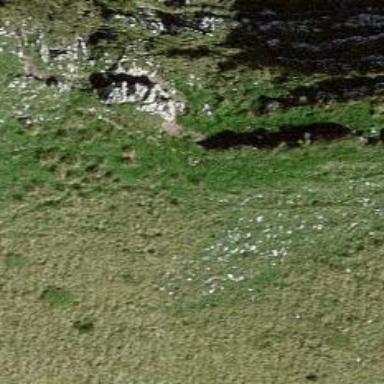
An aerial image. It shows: Cliff in nature.